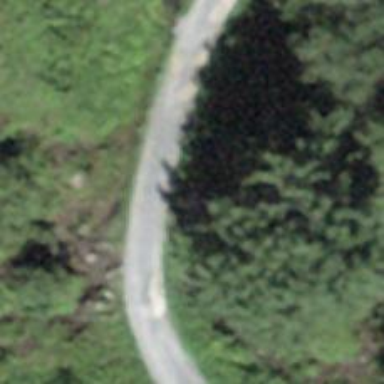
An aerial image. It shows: Culvert tunnel.